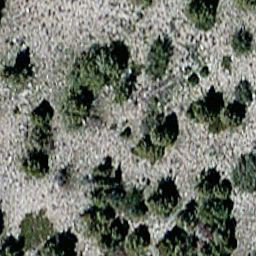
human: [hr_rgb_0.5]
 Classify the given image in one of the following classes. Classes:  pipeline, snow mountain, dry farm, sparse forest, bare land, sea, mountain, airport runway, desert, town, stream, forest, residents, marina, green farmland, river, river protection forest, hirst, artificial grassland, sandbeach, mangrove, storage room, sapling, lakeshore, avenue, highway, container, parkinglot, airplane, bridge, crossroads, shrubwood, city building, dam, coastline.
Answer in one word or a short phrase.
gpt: sparse forest